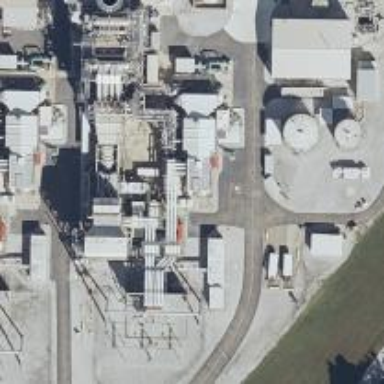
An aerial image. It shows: Gas-powered generator using steam turbine.